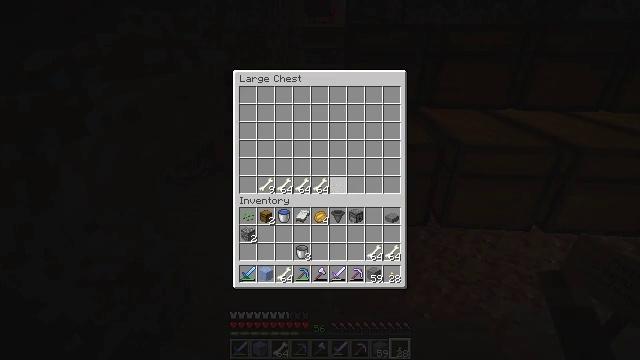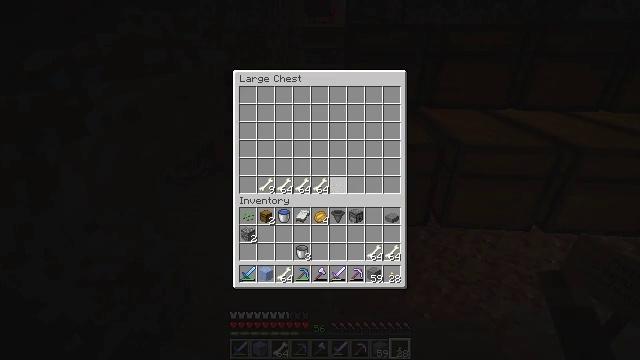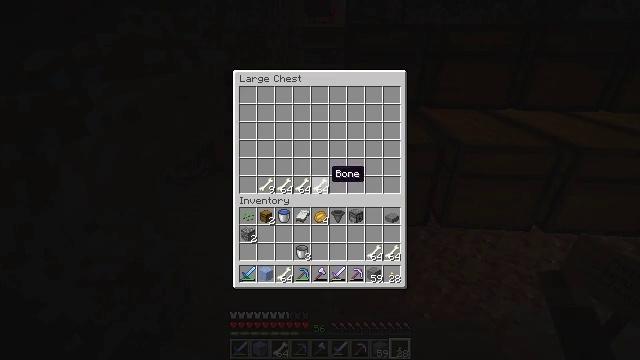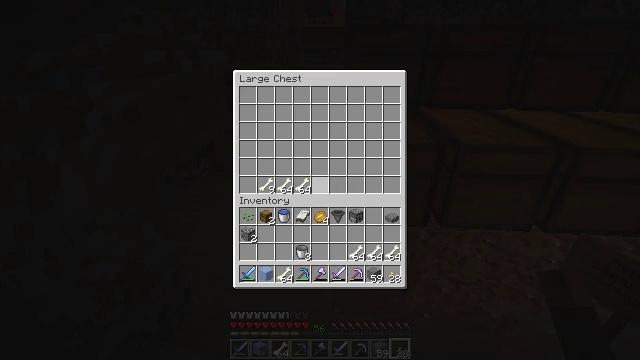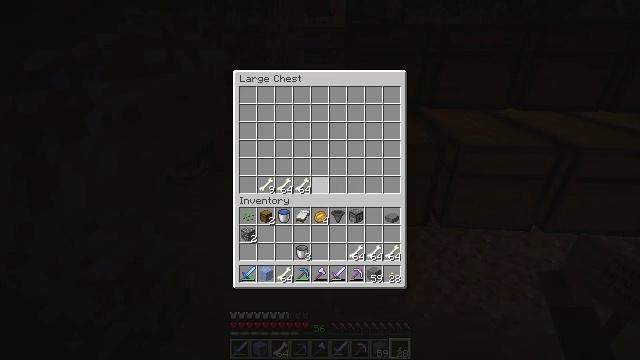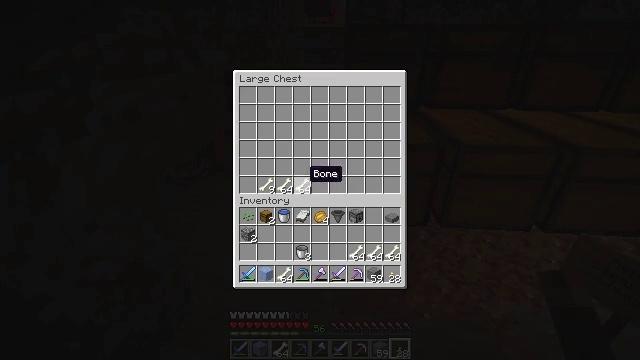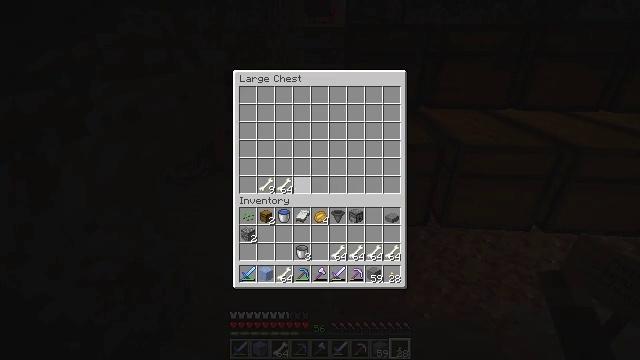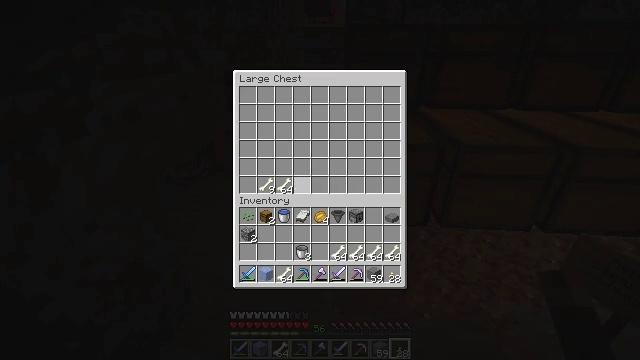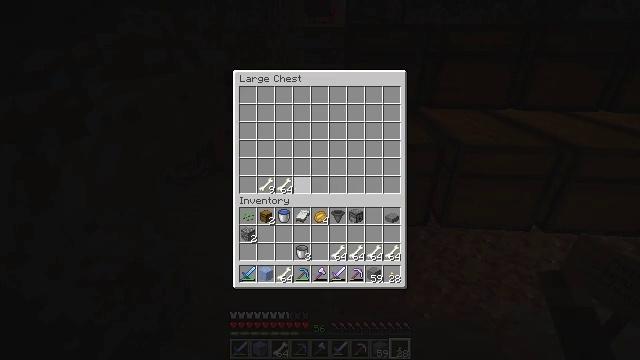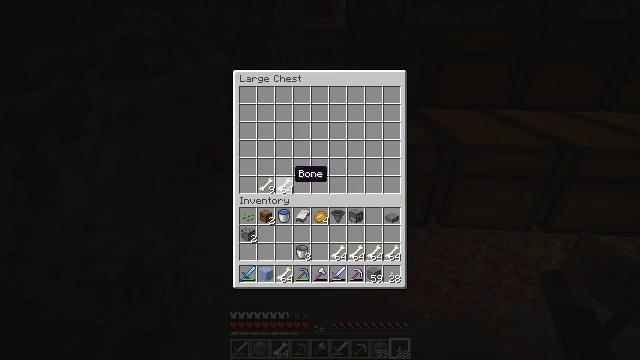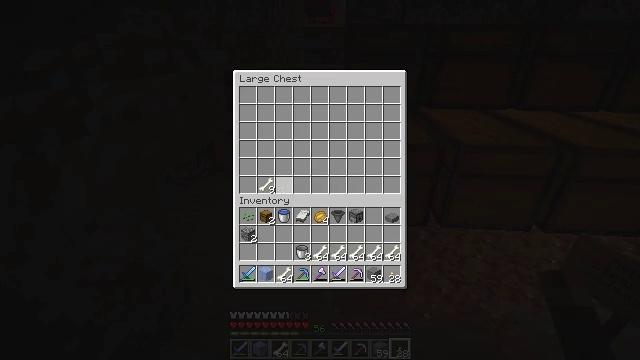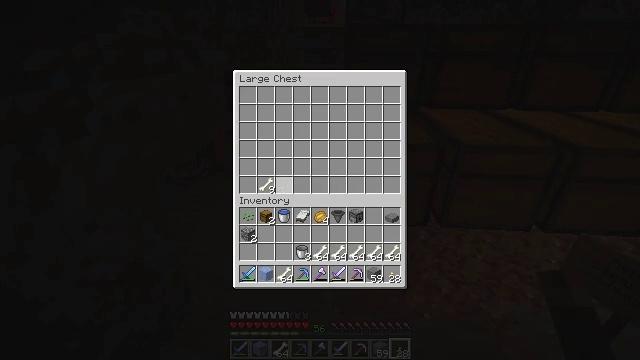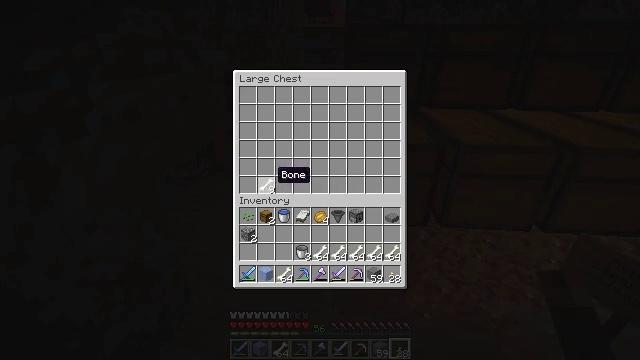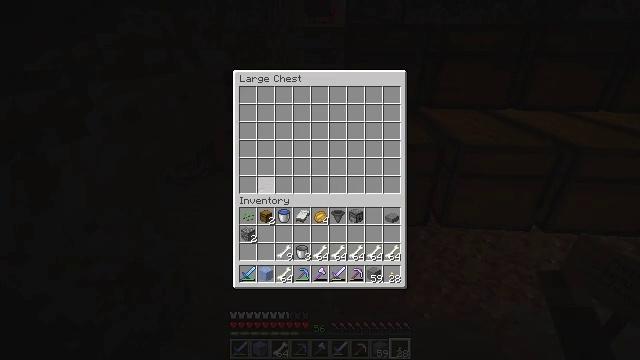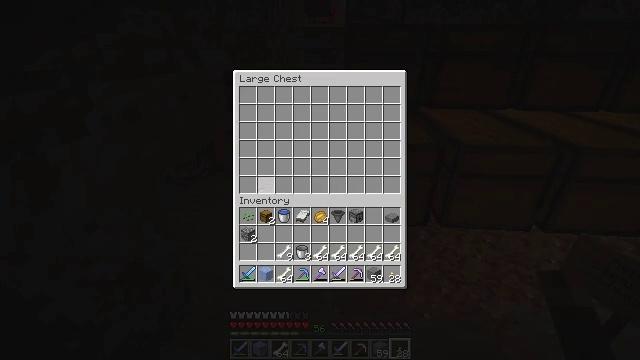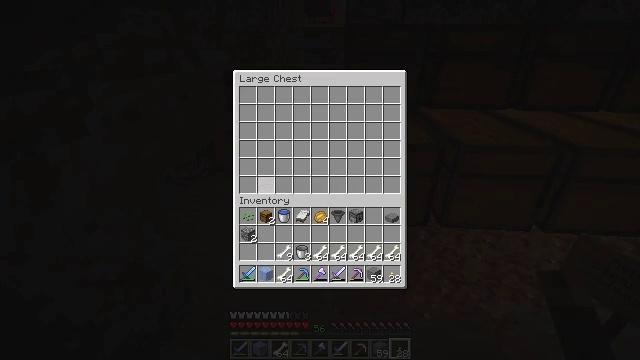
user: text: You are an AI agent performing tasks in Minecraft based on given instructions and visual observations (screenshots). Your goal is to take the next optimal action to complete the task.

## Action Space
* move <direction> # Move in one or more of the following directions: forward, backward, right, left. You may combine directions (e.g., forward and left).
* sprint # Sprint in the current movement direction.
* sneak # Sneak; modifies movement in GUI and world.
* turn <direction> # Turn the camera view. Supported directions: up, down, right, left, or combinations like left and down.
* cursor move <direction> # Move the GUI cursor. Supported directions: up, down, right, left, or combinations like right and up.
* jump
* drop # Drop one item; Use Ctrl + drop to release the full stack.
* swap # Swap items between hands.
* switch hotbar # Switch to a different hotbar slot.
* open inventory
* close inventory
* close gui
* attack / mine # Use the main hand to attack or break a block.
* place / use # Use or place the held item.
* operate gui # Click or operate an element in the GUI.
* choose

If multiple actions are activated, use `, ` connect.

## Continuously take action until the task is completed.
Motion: motion action
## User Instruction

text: Remove a bone from the inventory.
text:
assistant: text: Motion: sneak, cursor move left
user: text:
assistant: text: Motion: sneak, cursor move left
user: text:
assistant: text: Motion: sneak, choose
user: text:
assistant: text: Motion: sneak, choose
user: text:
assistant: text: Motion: sneak, cursor move left
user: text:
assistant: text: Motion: sneak, choose
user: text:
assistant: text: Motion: sneak, choose
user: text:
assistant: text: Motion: sneak
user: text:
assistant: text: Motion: sneak, cursor move left
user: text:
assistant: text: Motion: sneak, choose
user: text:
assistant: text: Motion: sneak, choose
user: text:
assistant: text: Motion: sneak, cursor move left
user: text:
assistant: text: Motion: sneak, choose
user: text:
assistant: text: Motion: sneak, choose
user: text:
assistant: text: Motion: sneak, choose
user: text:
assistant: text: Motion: sneak
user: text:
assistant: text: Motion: sneak, cursor move left
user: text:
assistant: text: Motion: turn left, close gui
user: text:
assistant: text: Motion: turn left
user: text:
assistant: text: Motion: turn left
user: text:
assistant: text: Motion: turn left and up
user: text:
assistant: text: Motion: turn left and up
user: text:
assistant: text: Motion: move forward, turn left
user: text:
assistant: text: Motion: move forward, turn left and up
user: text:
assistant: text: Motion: move forward, turn right and up, jump
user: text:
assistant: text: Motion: move forward, turn right and up, jump
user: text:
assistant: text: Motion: move forward, turn right, jump
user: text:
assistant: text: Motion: move forward, turn right and up, jump
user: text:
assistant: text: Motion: move forward, turn right
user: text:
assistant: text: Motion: move forward, turn right